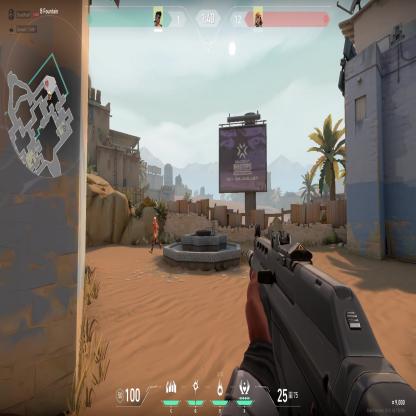
Label: enemy